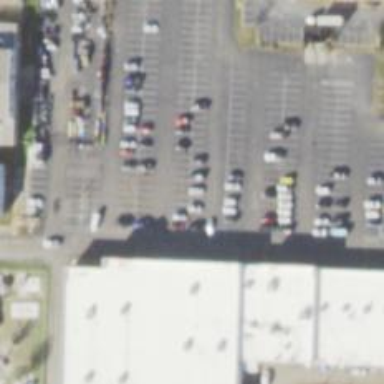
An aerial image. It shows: Parking space.